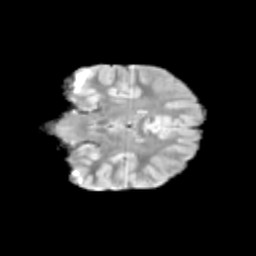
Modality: T2w
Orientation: coronal
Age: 9
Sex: male
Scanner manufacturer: siemens
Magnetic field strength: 3 T
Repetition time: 3.8 s
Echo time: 0.07 s